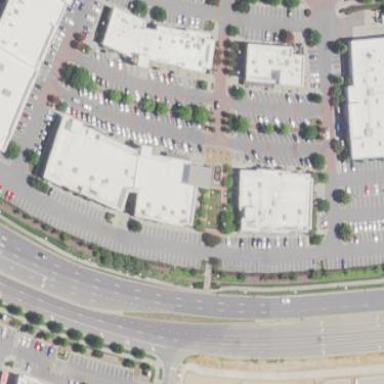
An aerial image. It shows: Retail building.